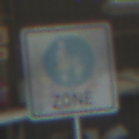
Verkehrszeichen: BeginnFussgaengerzone
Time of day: Midday
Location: Indoor (Urban)
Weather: NotSpecified
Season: NotSpecified
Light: Natural